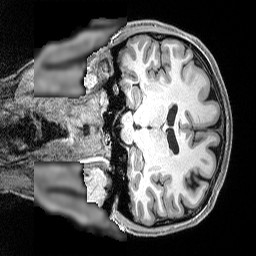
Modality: T1w
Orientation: coronal
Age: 27
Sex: female
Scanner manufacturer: siemens
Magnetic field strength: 3 T
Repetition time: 2.5 s
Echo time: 0.0029 s